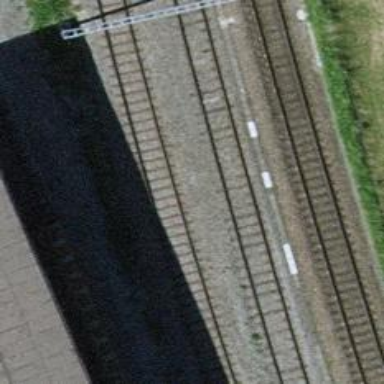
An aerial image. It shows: Siding railway track with electrified contact line.